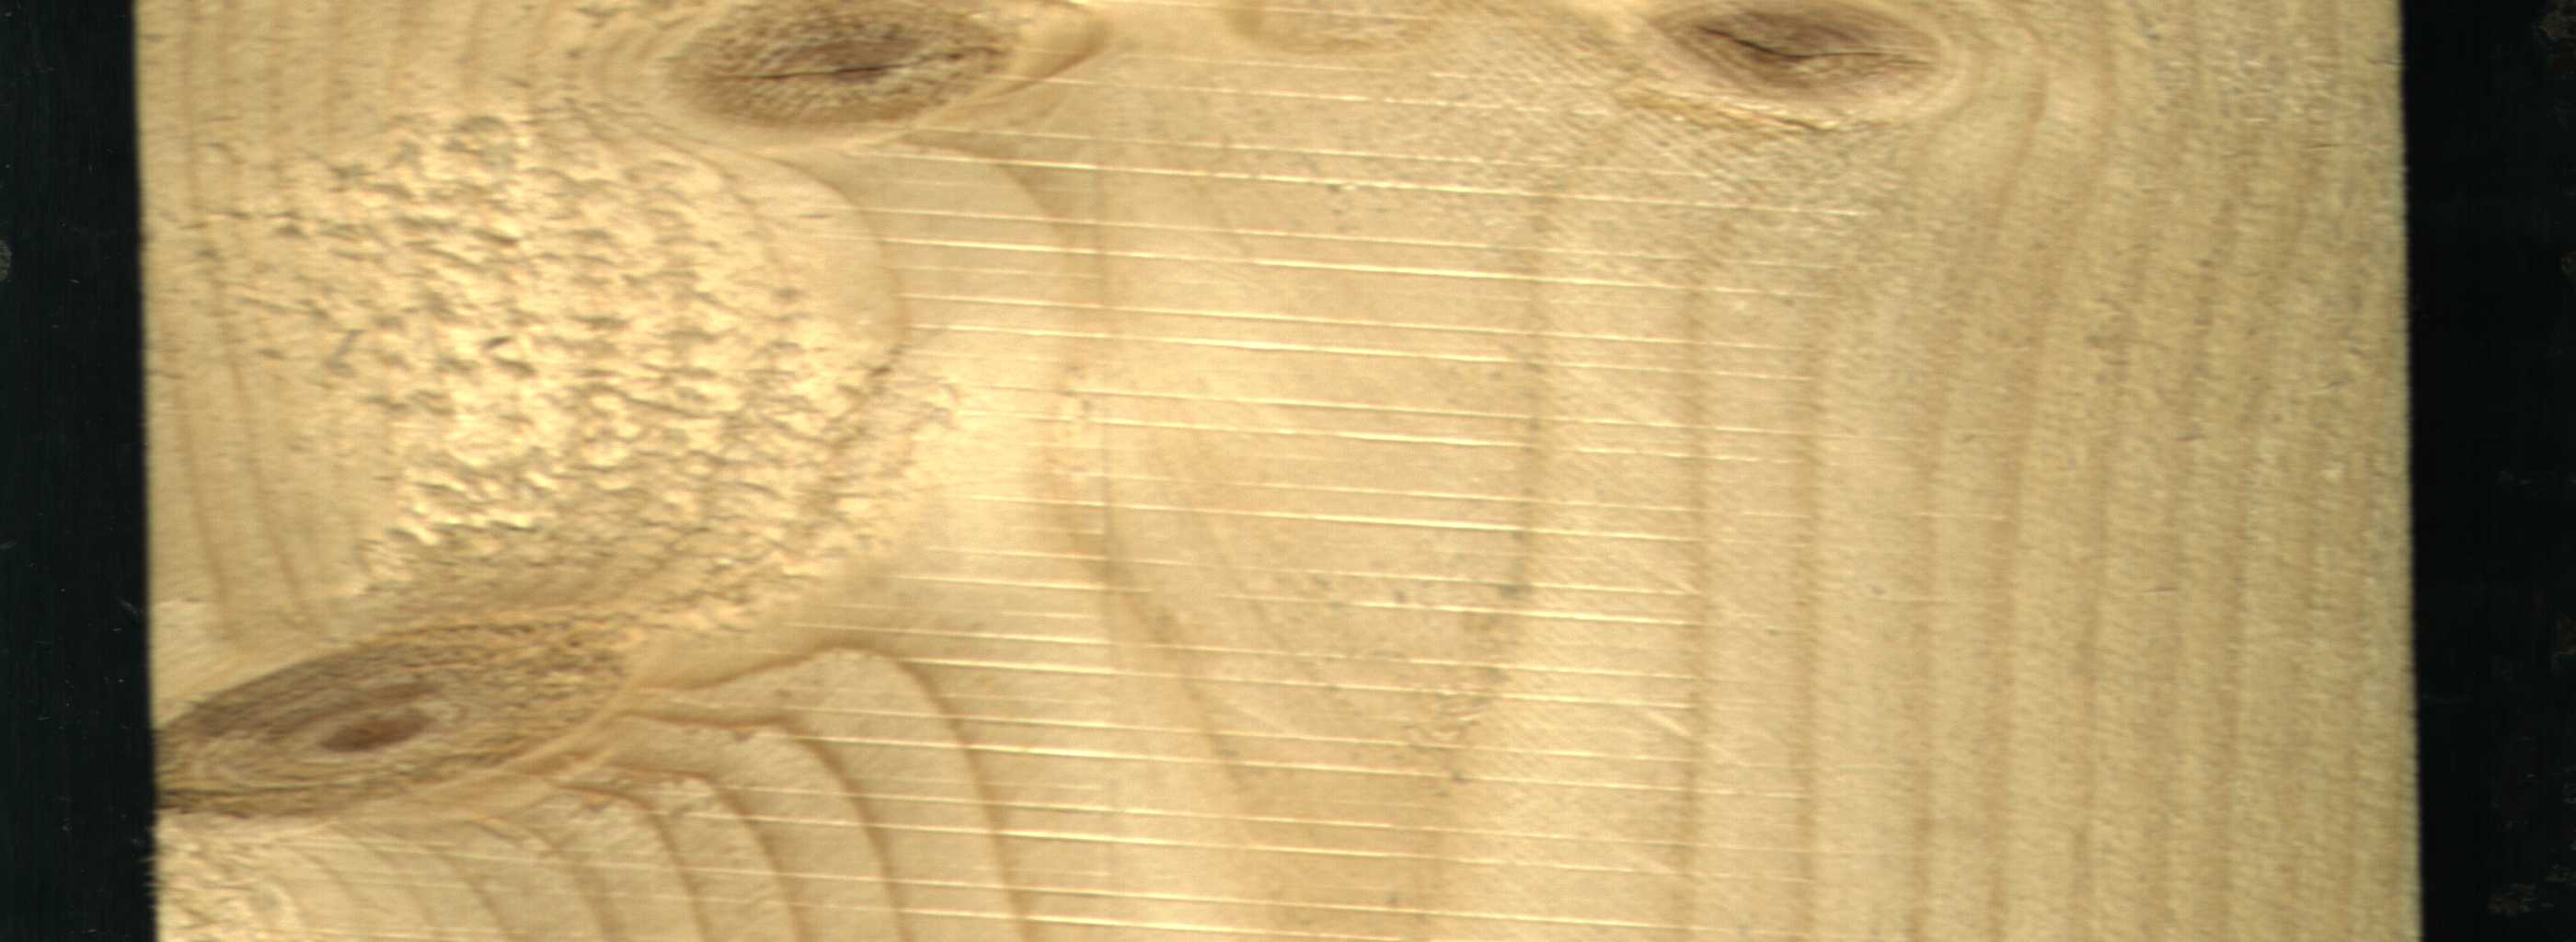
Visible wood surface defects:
knot_with_crack
knot_with_crack
Live_Knot